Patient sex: M
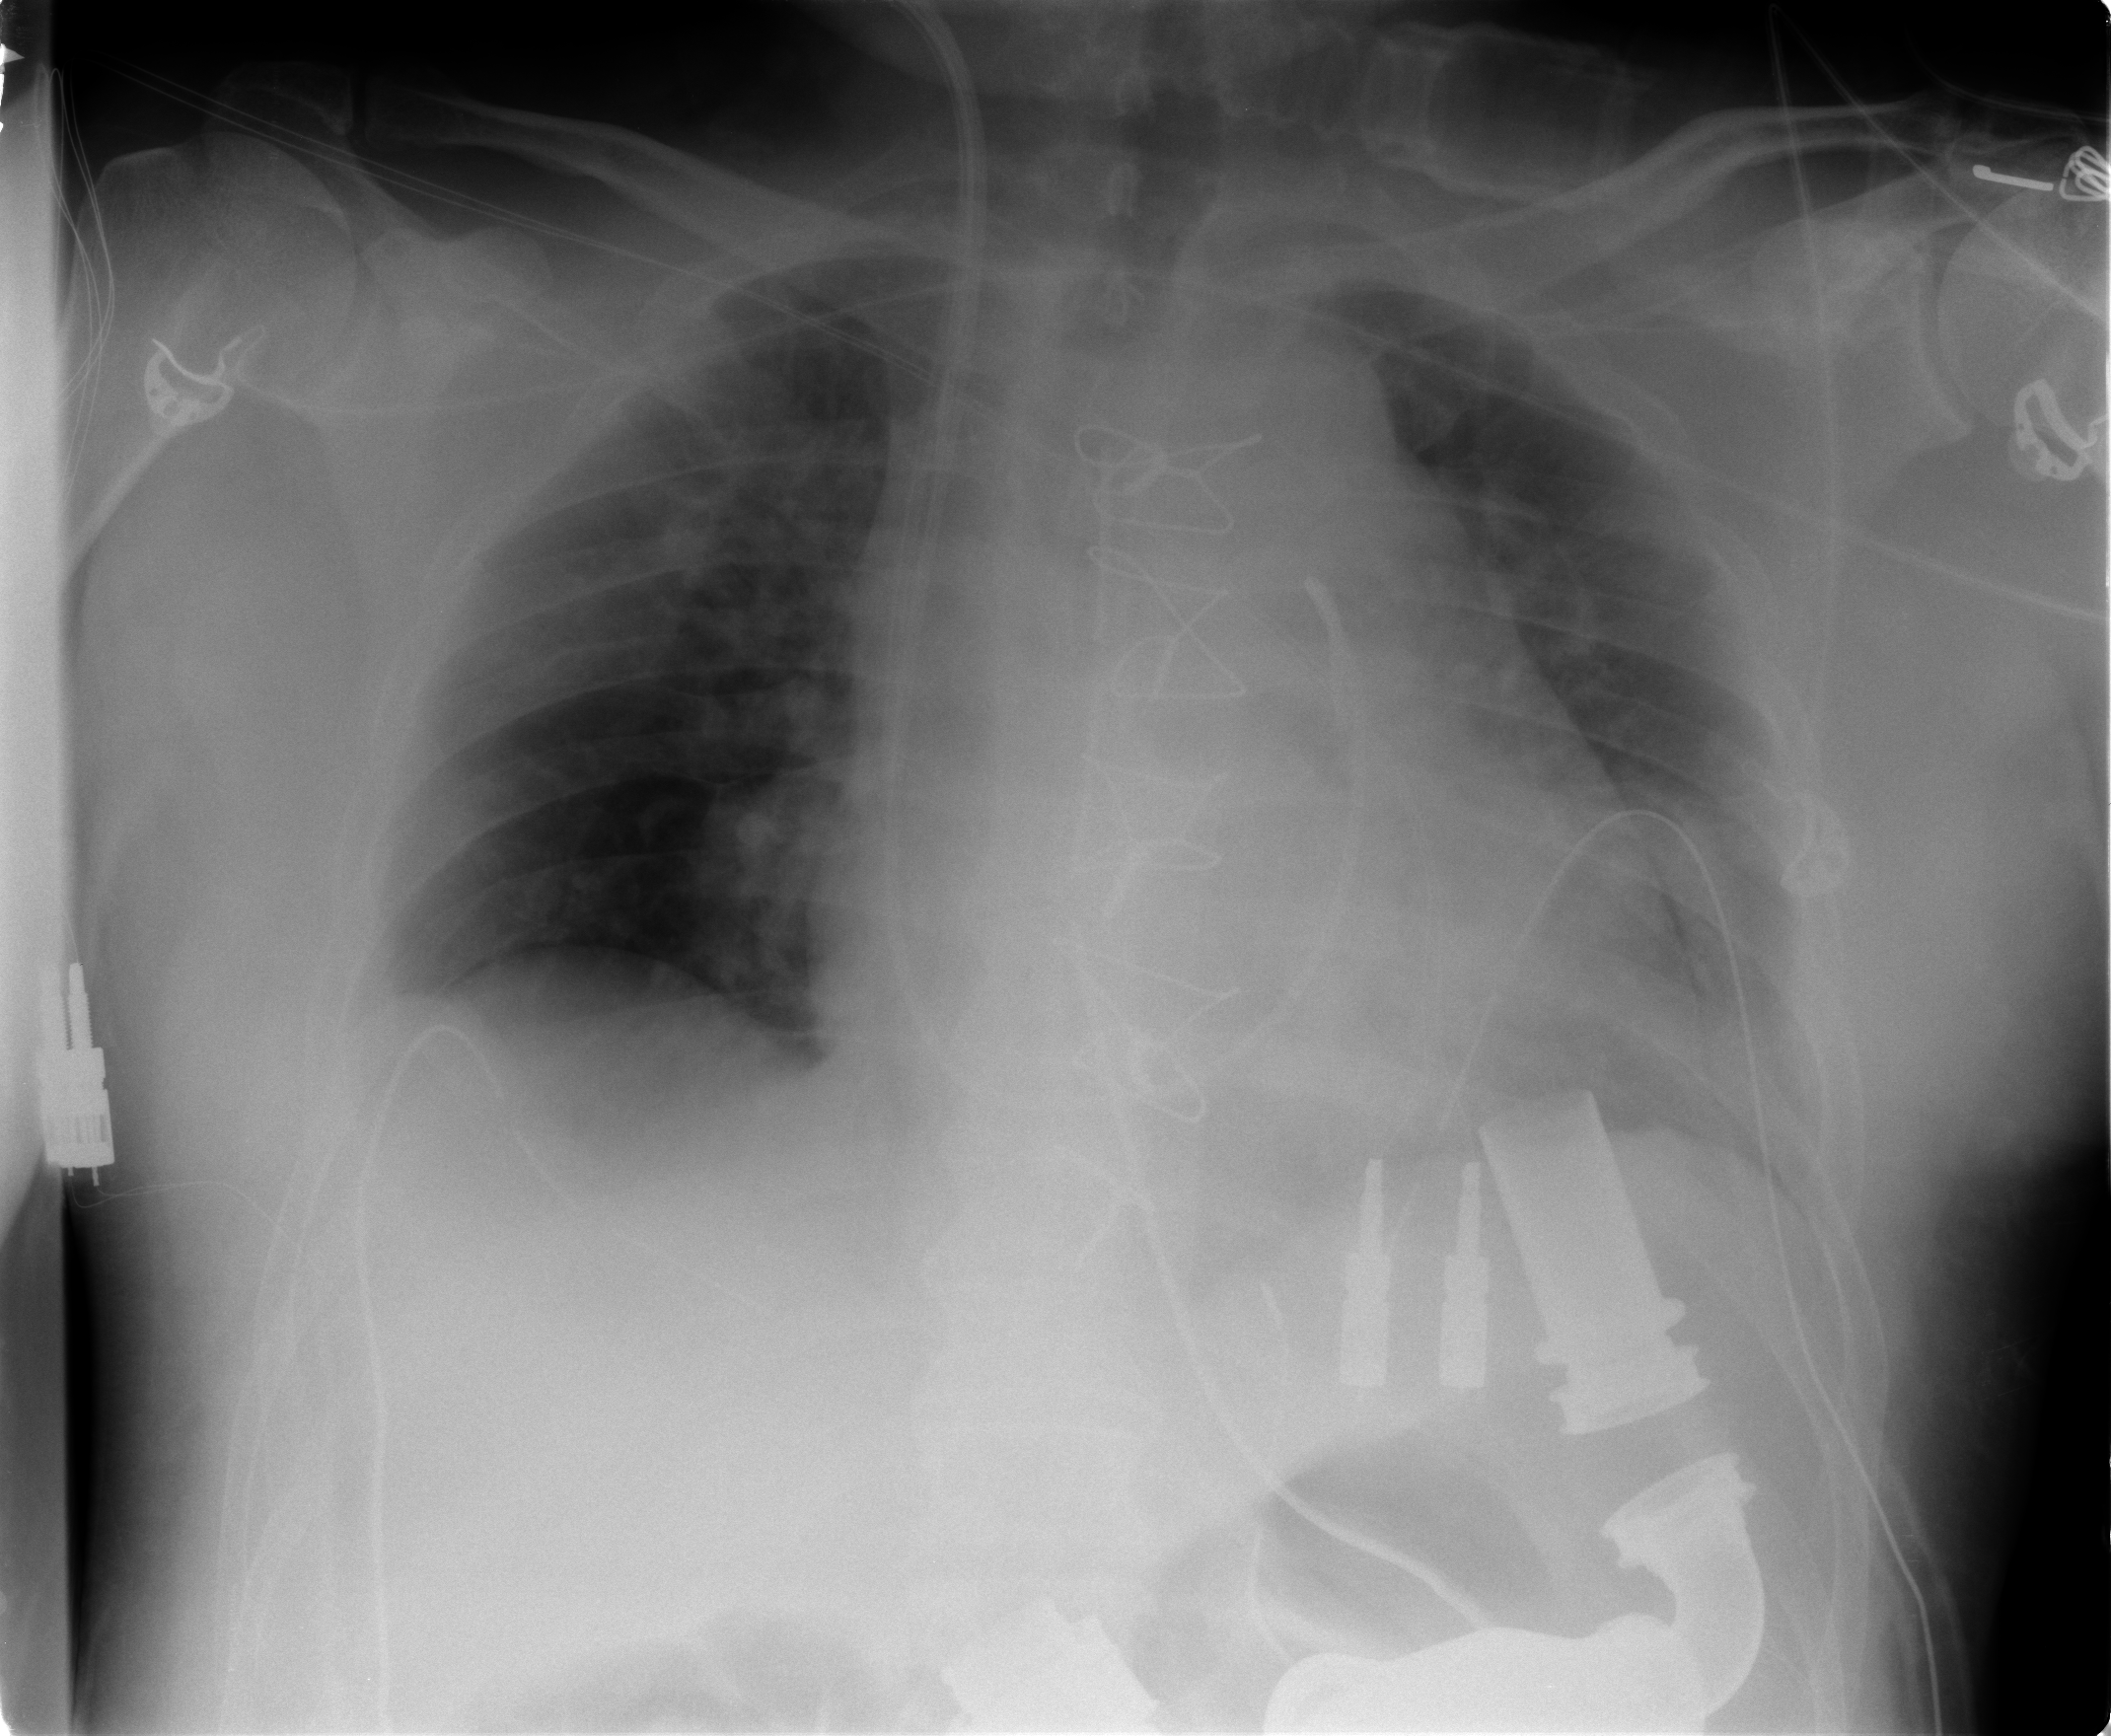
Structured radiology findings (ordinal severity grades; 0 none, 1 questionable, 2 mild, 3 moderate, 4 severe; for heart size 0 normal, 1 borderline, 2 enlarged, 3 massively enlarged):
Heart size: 2
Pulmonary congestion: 2
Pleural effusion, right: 2
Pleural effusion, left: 0
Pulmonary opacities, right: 2
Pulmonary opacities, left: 2
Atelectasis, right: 2
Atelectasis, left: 2